Question: So, I'm retrieving these options from a database

and in between the tags
'''
<option></option>
'''
by doing this
'''
$inst = $_POST['inst'];
'''
therefore if I print $inst I get the "IUTIRLA" for the first option but I need the 41
I don't know what I'm doing wrong... this is how I'm printing the html through php
'''
echo "<option value=".$cod_institucion.">".$nombre_institucion."</option>";
'''
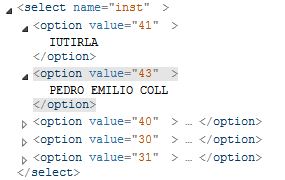
Answer: here you need to correct php code, as it is not parsing the values properly.
Put values under quotes.
'''
echo "<option value='".$cod_institucion."'>".$nombre_institucion."</option>";
'''